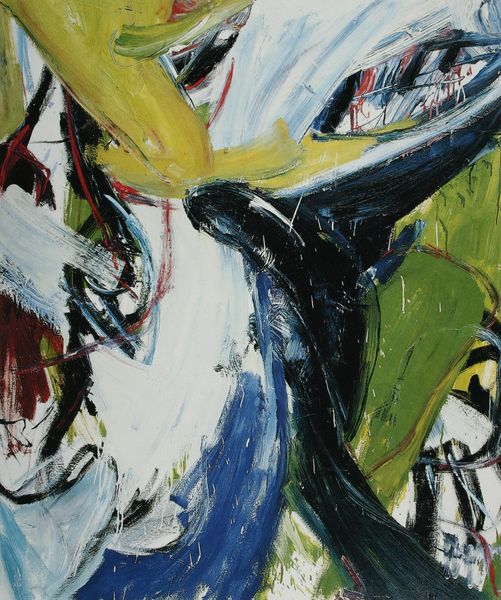
Künstler: Helmut Sturm
Institution: unbekannt
Schlagwörter: blau, dunkel, gemälde, weiß, gelb, grün, ocker, bewegung, braun, bunt, grau, hell, schwarz, rot, malerei, öl, pastos, rosa, hellblau, schnell, schwung, trocken, abstrakt, farben, modern, formen, hellgrün, linien, oliv, sturm, duktus, finster, ölfarbe, farbflächen, acryl, form, durcheinander, dynamik, pinsel, pinselduktus, pinselstrich, blua, expressiv, richtung, pinselstriche, fließen, gelbgrün, grüngelb, stumpf, mischen, malspuren, aus dem arm, aus der mitte, gebündel